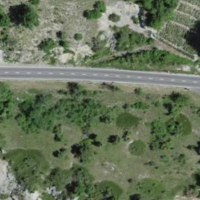
EUNIS habitat code: 48
Species observed at this site:
Calliptamus italicus
Hipparchia statilinus
Anguis fragilis